Interaction volume radius: 5 \u00c5
Interaction volume height: 15 \u00c5
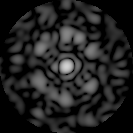
Disorder parameter: 0.7012